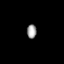
Tissue: prostate
Cell type: Myeloid cells
Senescence score: 0.7346
Nuclear area (px): 128
Mean DAPI intensity: 161.352